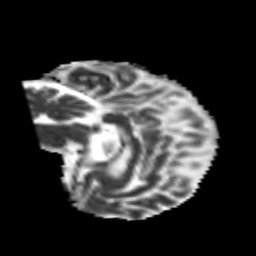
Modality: MD
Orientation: sagittal
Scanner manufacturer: siemens
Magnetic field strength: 3 T
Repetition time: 6.8 s
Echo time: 0.093 s